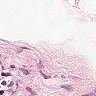
Metastatic tissue present: no